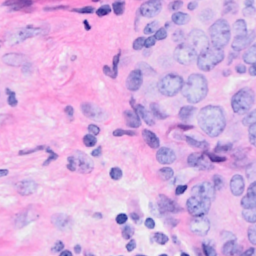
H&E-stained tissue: Breast